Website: ulta-beauty
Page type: payment
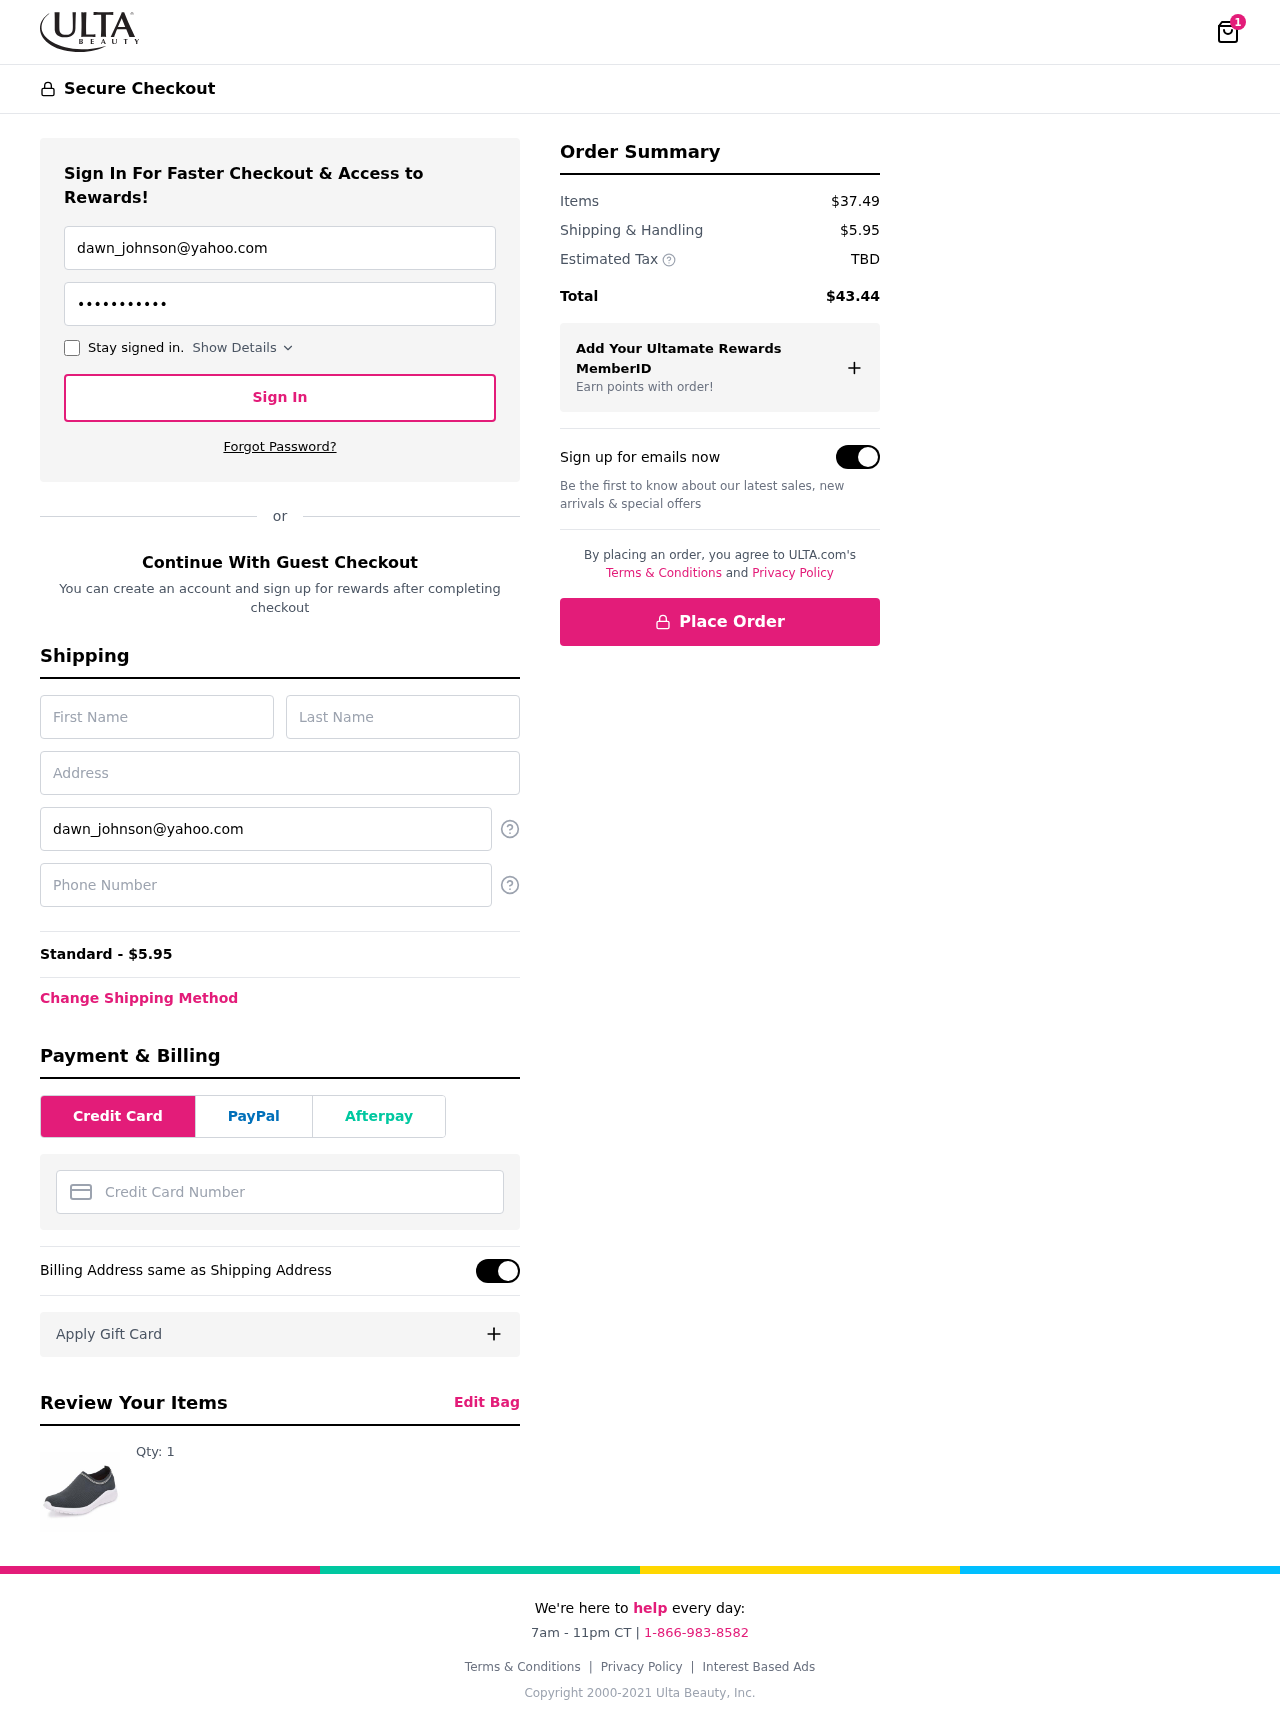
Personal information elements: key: PII_CARD_NUMBER
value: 4683 2382 0686 9838
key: PII_EMAIL
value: dawn_johnson@yahoo.com
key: PII_FIRSTNAME
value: Dawn
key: PII_LASTNAME
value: Johnson
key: PII_PHONE
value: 9457606203
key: PII_STREET
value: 261 Williams Summit
Product elements: key: PRODUCT1_QUANTITY
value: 1
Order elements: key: ORDER_NUM_ITEMS
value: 1
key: ORDER_SHIPPING_COST
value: $5.95
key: ORDER_SHIPPING_COST
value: Standard - $5.95
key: ORDER_SUBTOTAL
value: $37.49
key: ORDER_TAX
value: TBD
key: ORDER_TOTAL
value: $43.44